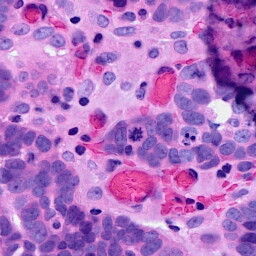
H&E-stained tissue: Ovarian